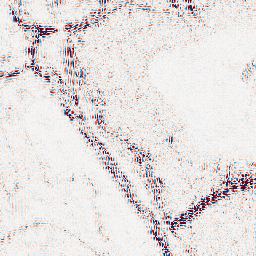
Category: wavelet
Decomposition family: wavelet_reverse_biorthogonal
Decomposition parameters: wavelet: rbio5.5
level: 2
Upsampling method: nearest
Upsampling parameters: scale: 2
Upsampling scale: 2